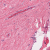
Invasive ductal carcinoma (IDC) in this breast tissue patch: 0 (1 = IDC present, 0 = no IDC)